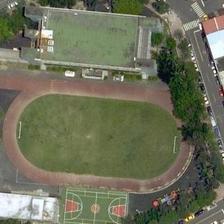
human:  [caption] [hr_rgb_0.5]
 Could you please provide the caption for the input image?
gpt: a playground with a basketball field next to it is surrounded by some green plants and a road .

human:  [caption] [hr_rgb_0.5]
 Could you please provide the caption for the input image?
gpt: a playground with a basketball field next to it is surrounded by green trees and road .

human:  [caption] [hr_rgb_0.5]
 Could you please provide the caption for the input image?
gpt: the block, surrounded by lush plants, uncludes a huge football field and a basketball court .

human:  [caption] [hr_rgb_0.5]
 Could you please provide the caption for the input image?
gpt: a road and some green trees are around a playground with basketball field and a large building .

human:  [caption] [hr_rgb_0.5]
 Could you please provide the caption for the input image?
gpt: a playground with a basketball field next to it is surrounded by some green plants and a road .